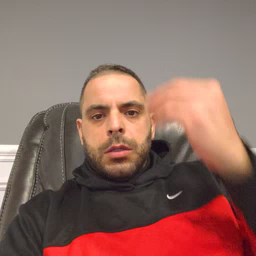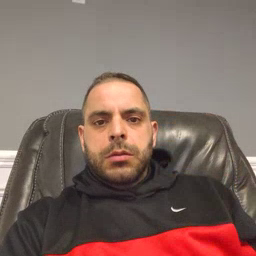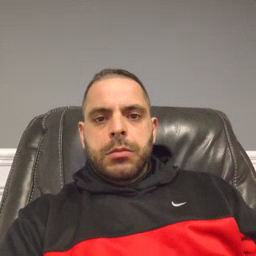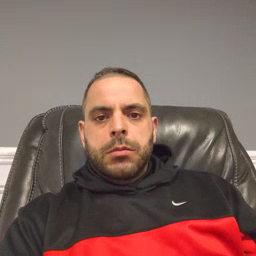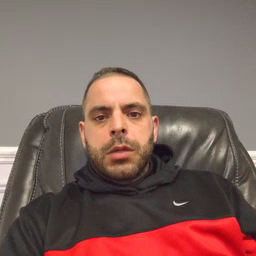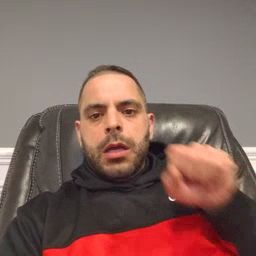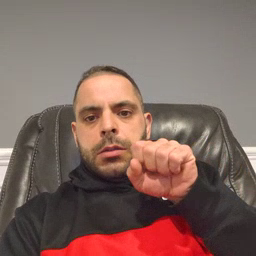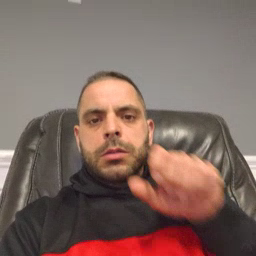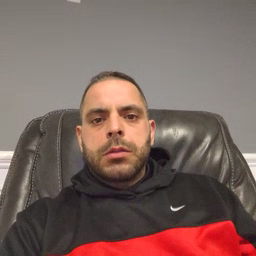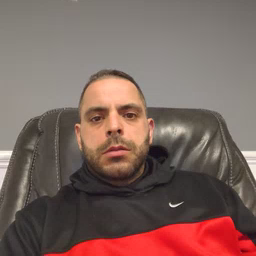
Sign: carrot